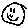
Label: smiley face